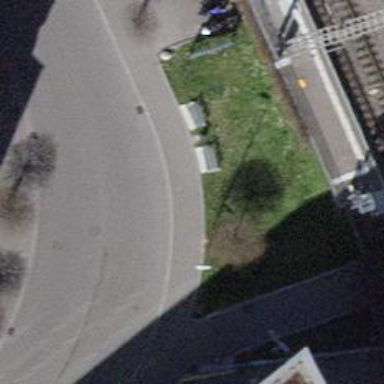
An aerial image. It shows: Bench for seating.